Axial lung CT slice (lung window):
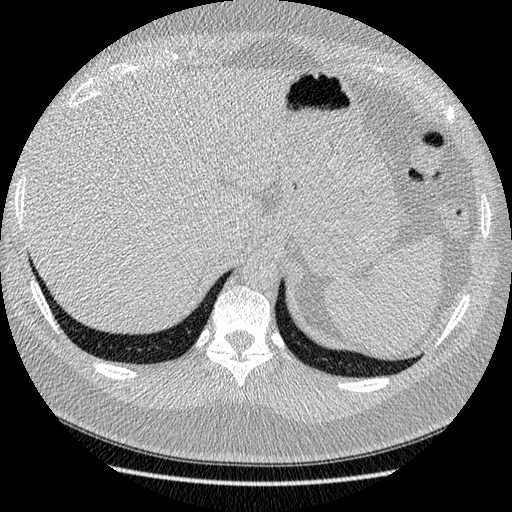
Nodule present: no